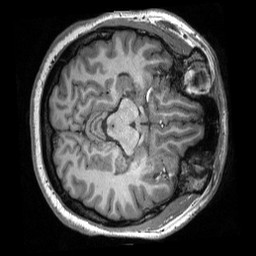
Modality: T1w
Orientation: axial
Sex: female